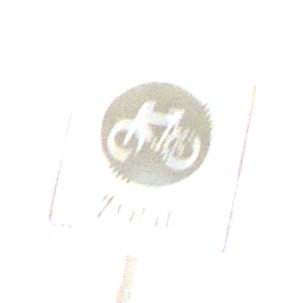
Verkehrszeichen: EndeFahrradzone
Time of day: SunriseSunset
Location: Outdoor (Suburban)
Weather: PartlyCloudy
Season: NotSpecified
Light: Natural